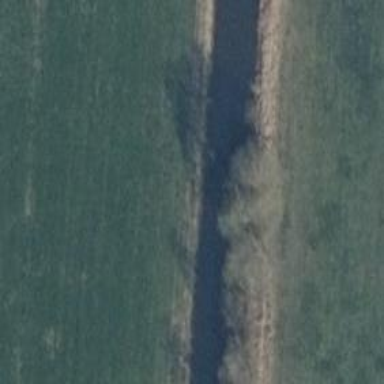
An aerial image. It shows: Row of trees in natural setting.